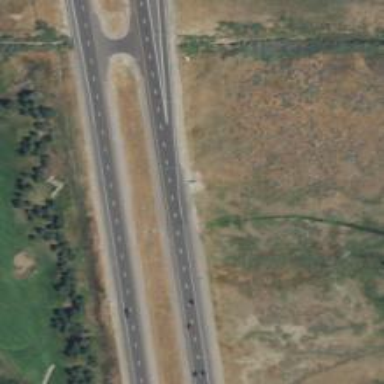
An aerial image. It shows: Motorway.